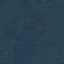
Land use / land cover class: Forest